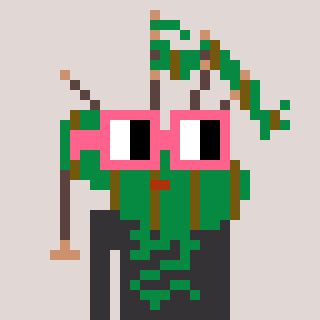
a pixel art character with square pink glasses, a bagpipe-shaped head and a grayscale-colored body on a warm background